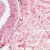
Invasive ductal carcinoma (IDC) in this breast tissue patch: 0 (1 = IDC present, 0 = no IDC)